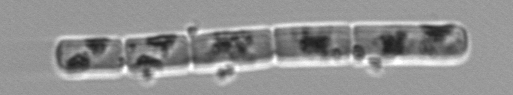
Label: Guinardia_delicatula